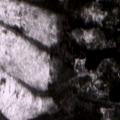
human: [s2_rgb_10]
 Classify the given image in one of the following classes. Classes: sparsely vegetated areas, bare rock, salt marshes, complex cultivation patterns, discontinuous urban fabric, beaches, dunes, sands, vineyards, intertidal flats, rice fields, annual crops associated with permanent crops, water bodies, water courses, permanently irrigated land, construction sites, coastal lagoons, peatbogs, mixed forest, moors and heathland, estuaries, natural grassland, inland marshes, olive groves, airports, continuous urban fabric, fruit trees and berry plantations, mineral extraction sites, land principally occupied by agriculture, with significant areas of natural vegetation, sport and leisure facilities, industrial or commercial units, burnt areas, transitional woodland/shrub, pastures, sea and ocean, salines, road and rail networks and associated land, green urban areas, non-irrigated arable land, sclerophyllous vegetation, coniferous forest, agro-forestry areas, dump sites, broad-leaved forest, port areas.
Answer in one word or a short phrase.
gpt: coniferous forest, mixed forest, transitional woodland/shrub, peatbogs